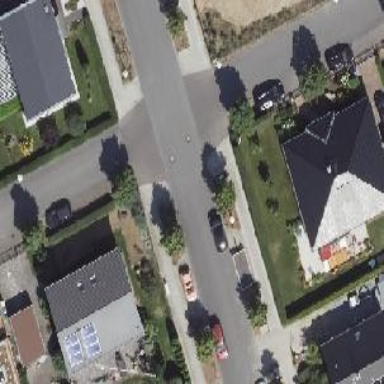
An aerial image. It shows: Unmarked crossing on the road.